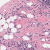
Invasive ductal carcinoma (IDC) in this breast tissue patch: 0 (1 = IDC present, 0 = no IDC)